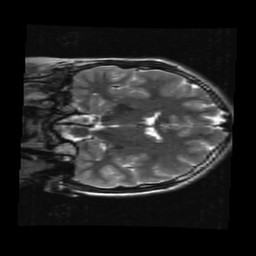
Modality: T2w
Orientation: coronal
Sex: female
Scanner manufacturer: ge
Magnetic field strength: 3 T
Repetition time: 5 s
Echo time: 0.1011 s